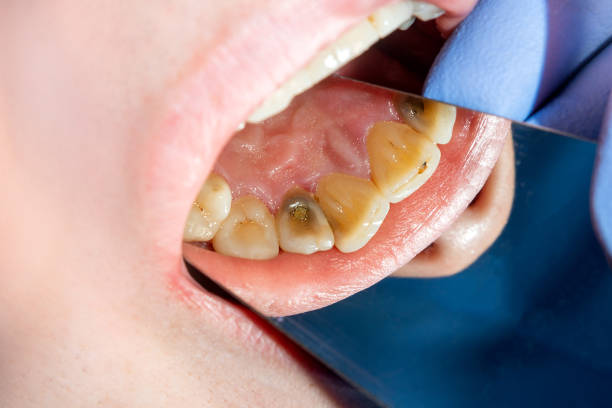
Condition: Tooth Discoloration